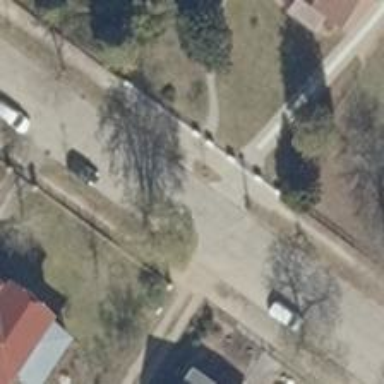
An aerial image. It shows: Residential road with sidewalks on both sides. The surface of the left sidewalk is made of dirt.